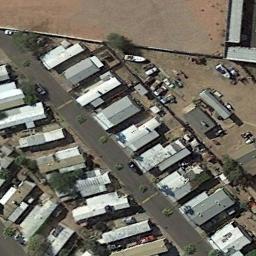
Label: mobile_home_park